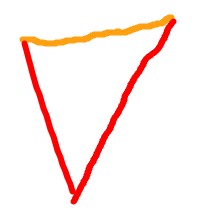
Shape: triangle